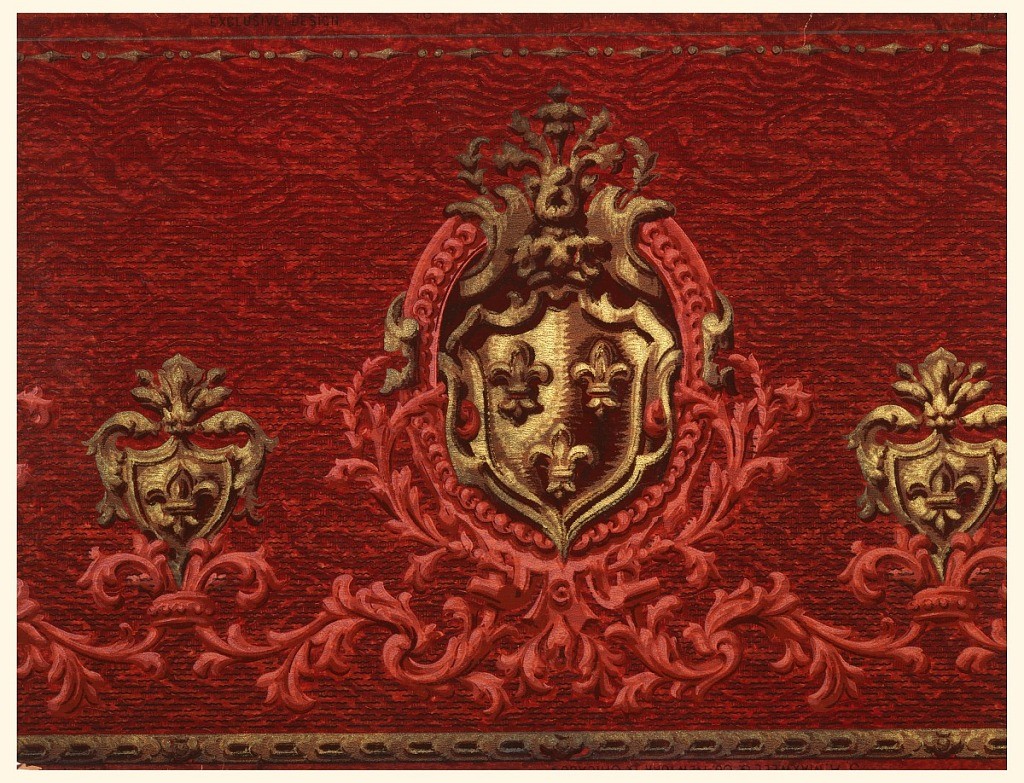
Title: Frieze
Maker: S.A. Maxwell & Co.
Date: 1907–08
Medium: Machine-printed
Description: Heraldic shield on large cartouch, on red background having appearance of fabric.